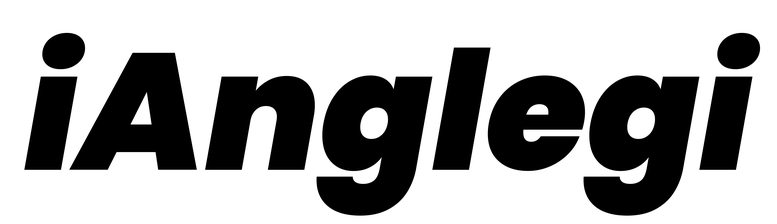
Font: Poppins-BlackItalic